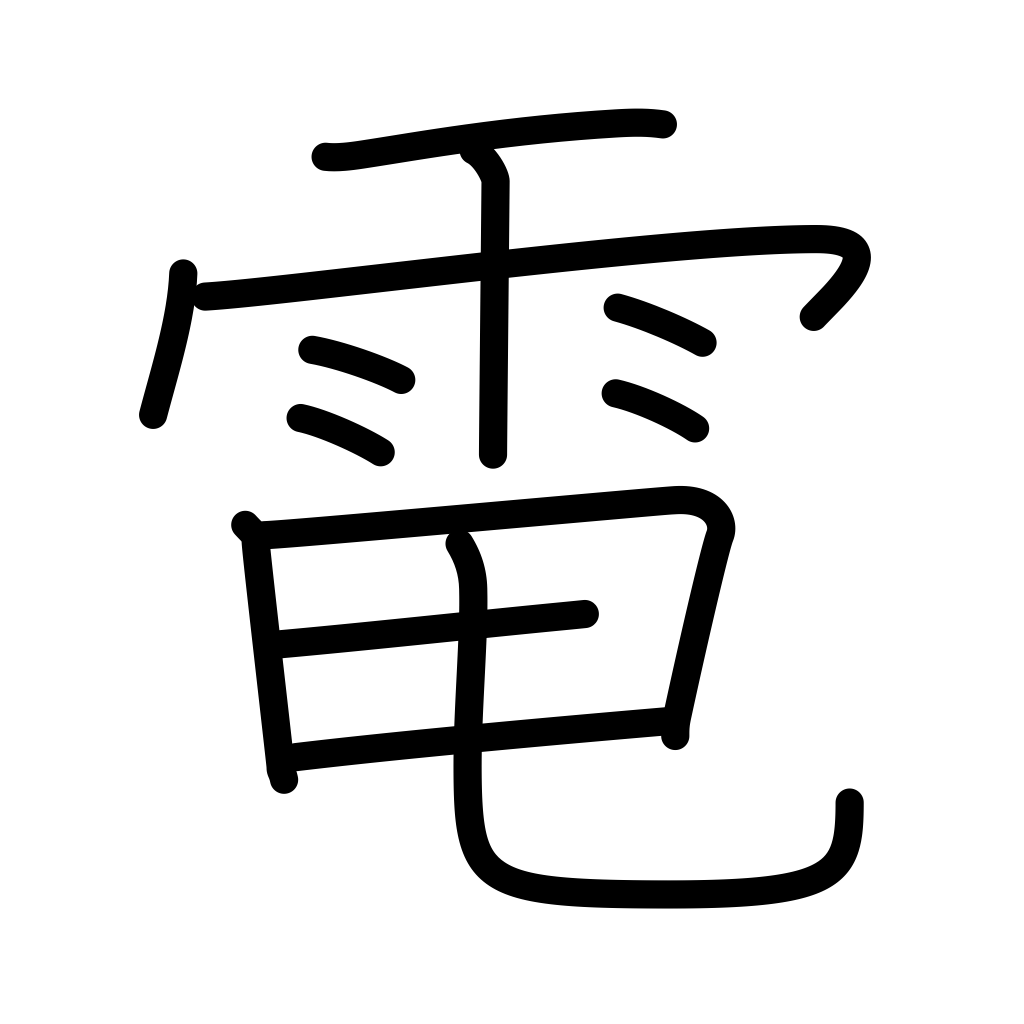
Meaning: electricity